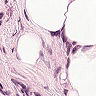
Metastatic tissue present: no